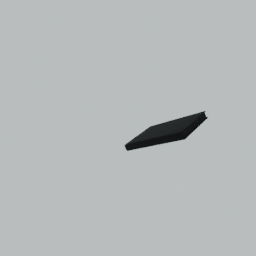
Label: tools